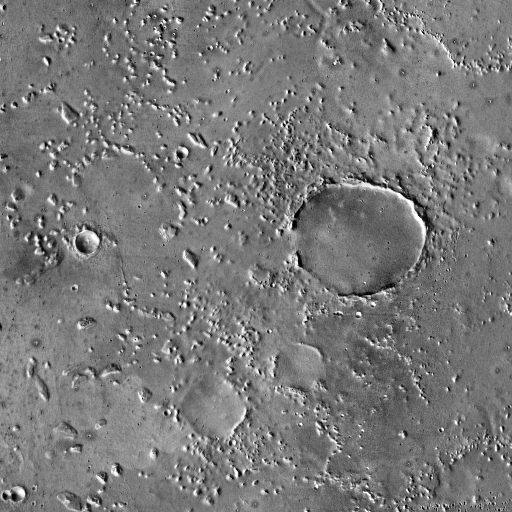
Crater classes present: Background, Other, Buried